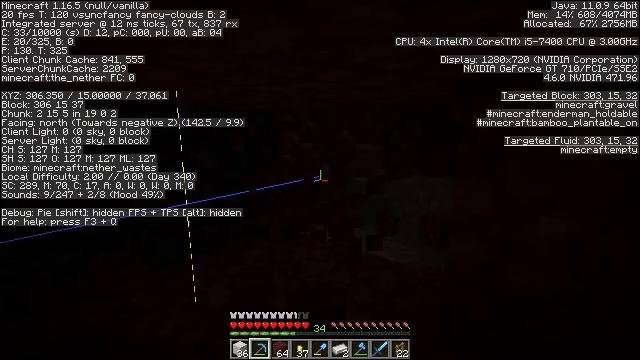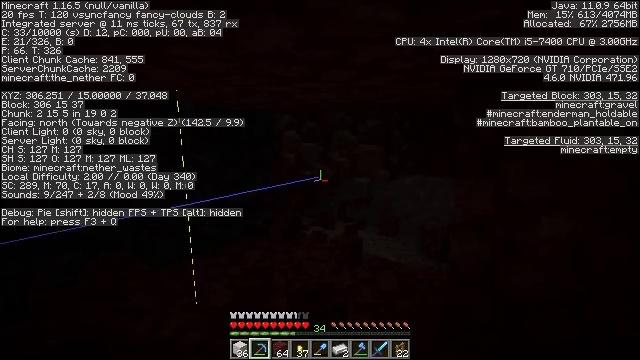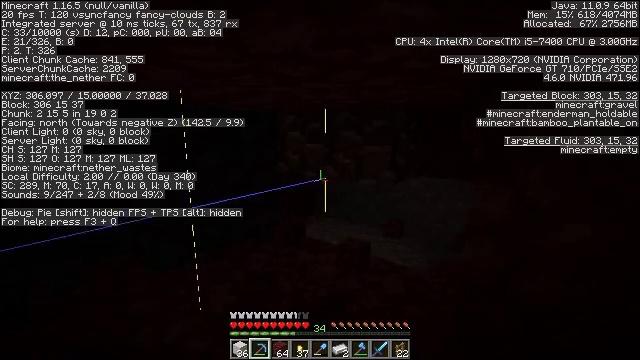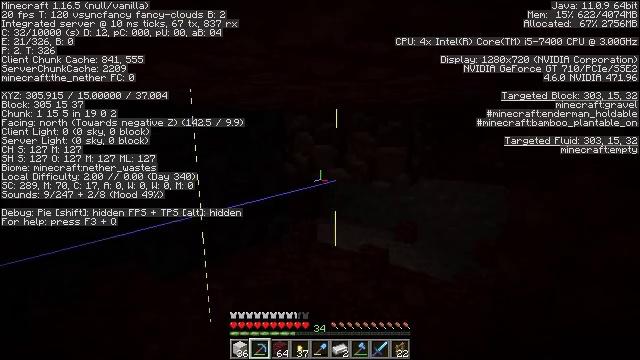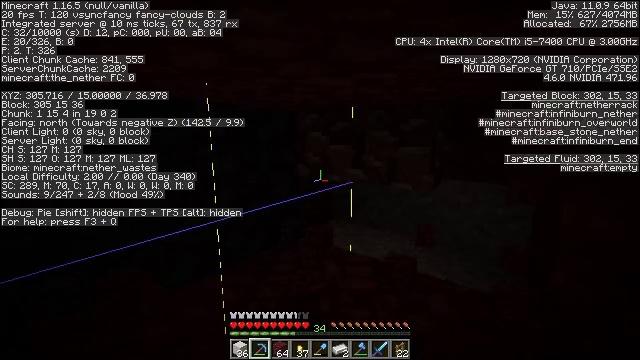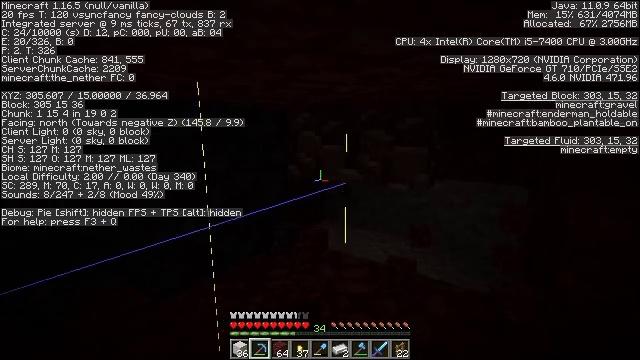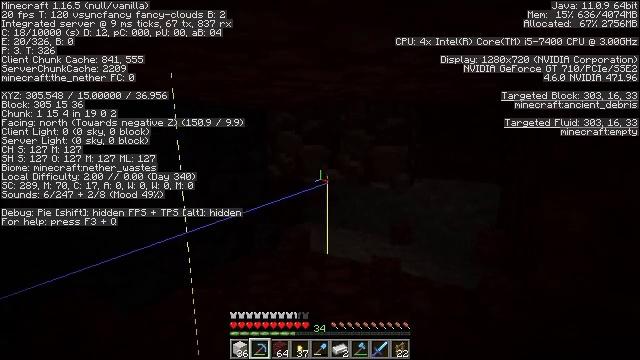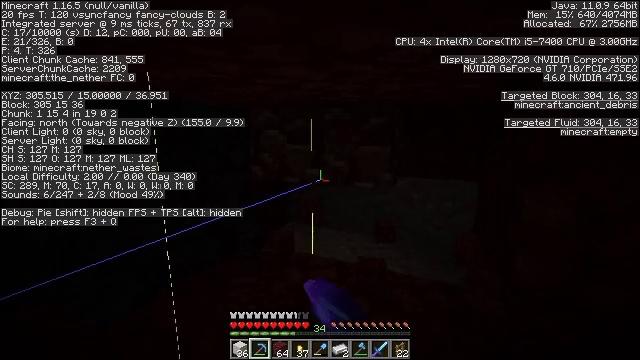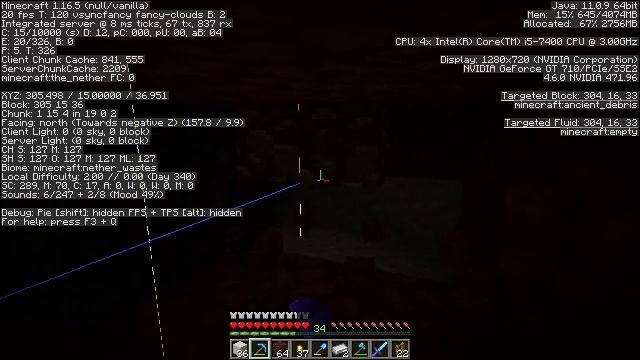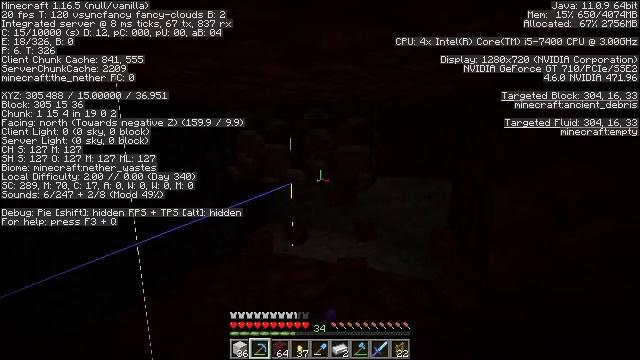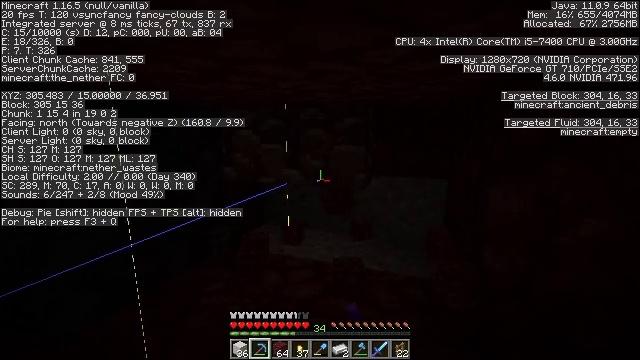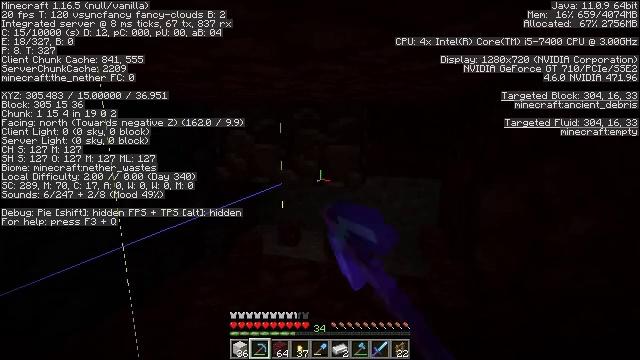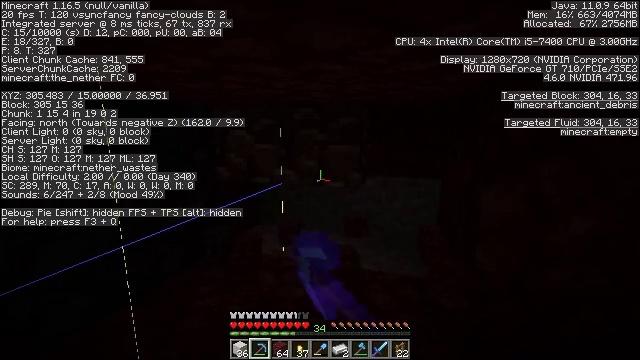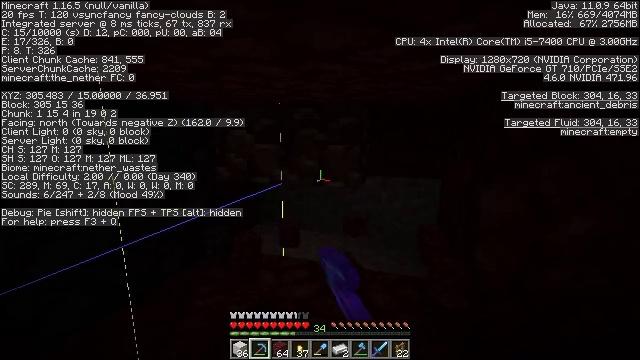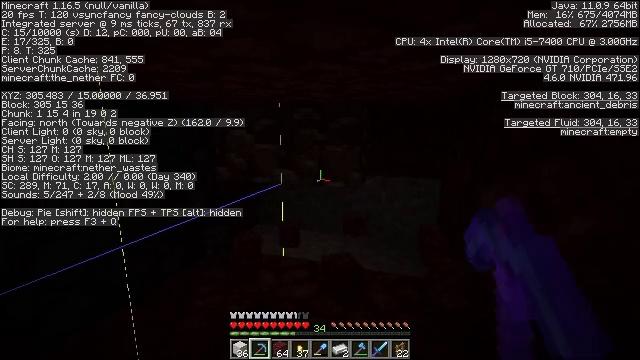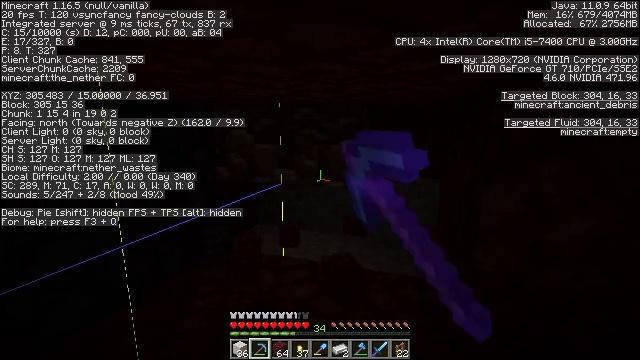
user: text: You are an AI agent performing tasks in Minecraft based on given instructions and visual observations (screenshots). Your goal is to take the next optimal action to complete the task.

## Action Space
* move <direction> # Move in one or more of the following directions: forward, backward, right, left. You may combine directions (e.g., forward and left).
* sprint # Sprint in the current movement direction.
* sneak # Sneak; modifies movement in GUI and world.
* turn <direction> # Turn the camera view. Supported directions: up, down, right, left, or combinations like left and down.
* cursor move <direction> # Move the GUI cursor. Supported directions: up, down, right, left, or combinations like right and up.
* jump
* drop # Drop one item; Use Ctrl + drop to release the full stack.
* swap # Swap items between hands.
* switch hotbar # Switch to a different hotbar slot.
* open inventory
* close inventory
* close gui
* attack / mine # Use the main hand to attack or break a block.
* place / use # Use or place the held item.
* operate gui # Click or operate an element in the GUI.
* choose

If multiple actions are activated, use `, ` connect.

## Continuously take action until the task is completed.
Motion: motion action
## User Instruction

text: Use a strong pickaxe to gather ancient debris.
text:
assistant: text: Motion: move forward and move left, attack / mine
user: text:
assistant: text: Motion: move forward and move left, attack / mine
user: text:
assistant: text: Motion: move forward and move left, attack / mine
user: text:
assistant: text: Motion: move forward and move left, attack / mine
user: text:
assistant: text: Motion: turn right, attack / mine
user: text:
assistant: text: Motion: turn right, attack / mine
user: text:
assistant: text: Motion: turn right, attack / mine
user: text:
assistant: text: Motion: turn right, attack / mine
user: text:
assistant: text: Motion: turn right, attack / mine
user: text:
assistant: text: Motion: attack / mine
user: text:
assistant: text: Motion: turn right, attack / mine
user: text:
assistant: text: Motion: attack / mine
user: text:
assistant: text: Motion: attack / mine
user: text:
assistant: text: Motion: attack / mine
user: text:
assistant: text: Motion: attack / mine
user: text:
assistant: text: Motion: move forward, attack / mine
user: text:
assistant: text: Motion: move forward
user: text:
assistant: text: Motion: move forward
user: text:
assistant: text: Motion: move forward
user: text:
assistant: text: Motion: move forward
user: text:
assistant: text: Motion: move forward
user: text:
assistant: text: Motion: no_op
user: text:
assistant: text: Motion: no_op
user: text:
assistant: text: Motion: no_op
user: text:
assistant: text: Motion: no_op
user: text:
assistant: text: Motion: attack / mine
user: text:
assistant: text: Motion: attack / mine
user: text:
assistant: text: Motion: attack / mine
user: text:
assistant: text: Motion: attack / mine
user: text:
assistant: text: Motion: attack / mine